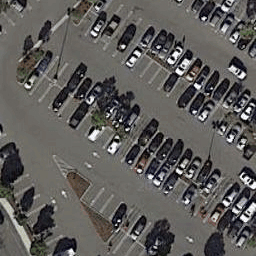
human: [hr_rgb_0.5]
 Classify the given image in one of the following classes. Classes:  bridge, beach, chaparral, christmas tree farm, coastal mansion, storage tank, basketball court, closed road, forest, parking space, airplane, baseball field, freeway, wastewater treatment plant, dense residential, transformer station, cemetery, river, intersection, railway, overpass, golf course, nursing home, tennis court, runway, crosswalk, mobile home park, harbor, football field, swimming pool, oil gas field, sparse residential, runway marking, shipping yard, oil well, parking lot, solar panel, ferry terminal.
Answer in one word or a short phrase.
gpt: parking lot